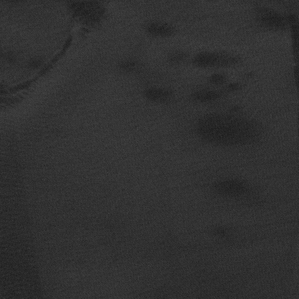
Label: frost